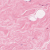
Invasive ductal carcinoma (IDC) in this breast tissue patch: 0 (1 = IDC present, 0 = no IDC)